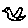
Label: bird